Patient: sex M, age 50
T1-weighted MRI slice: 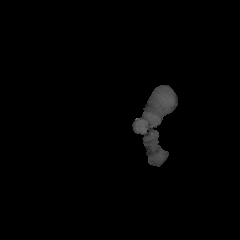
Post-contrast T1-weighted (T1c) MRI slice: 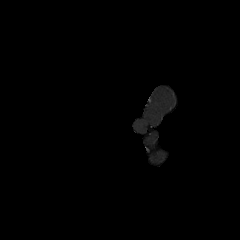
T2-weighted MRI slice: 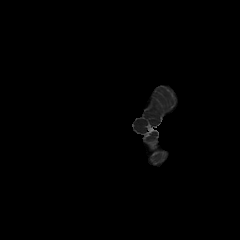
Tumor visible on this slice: no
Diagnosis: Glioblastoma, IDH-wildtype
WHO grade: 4